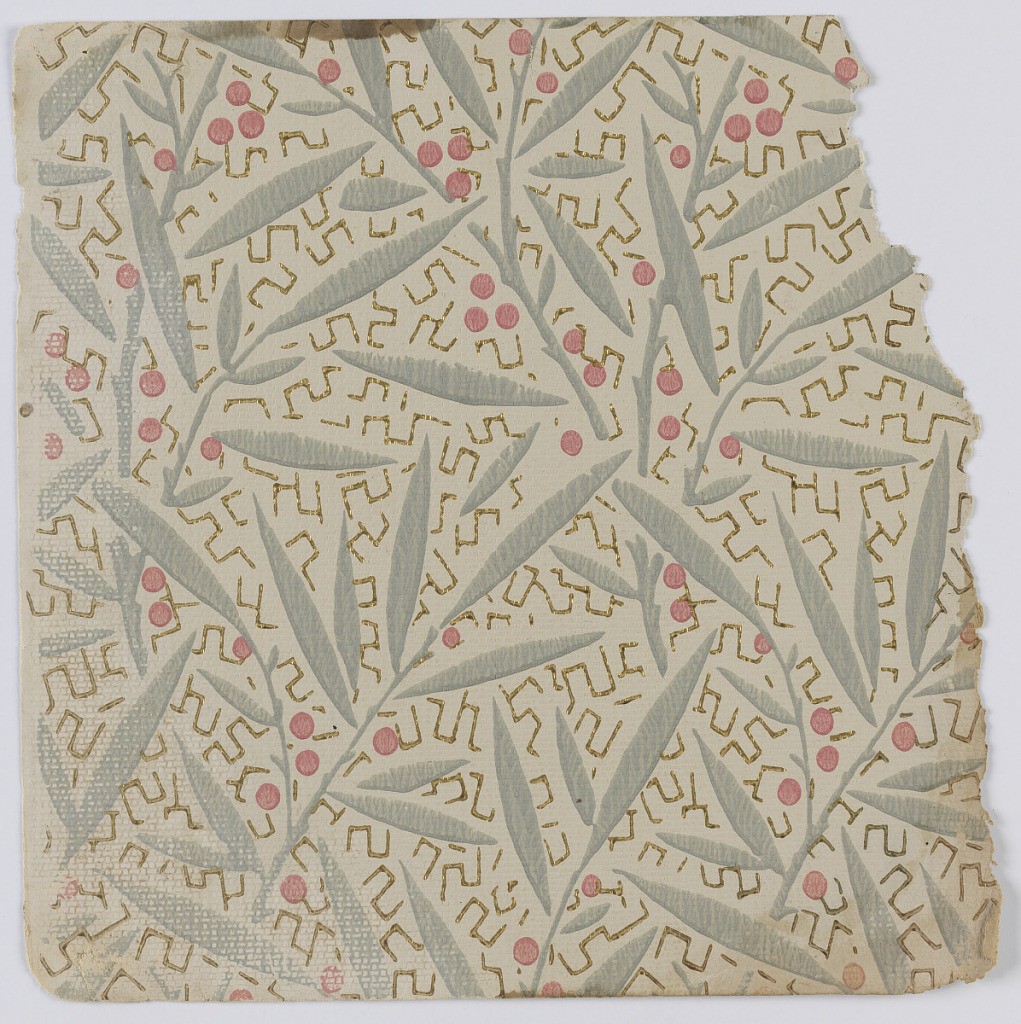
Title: Sidewall sample
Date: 1880–90
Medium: Machine-printed on paper
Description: Fragmentary wallpapers from sample book, including aesthetic-style and Anglo-Japanesque designs.

72 pages of samples.